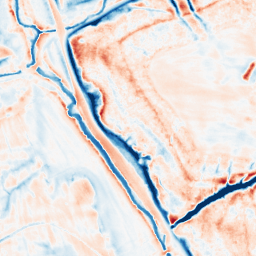
Category: trend_removal
Decomposition family: local_polynomial
Decomposition parameters: window_size: 21
degree: 2
Upsampling method: bilinear
Upsampling parameters: scale: 2
Upsampling scale: 2